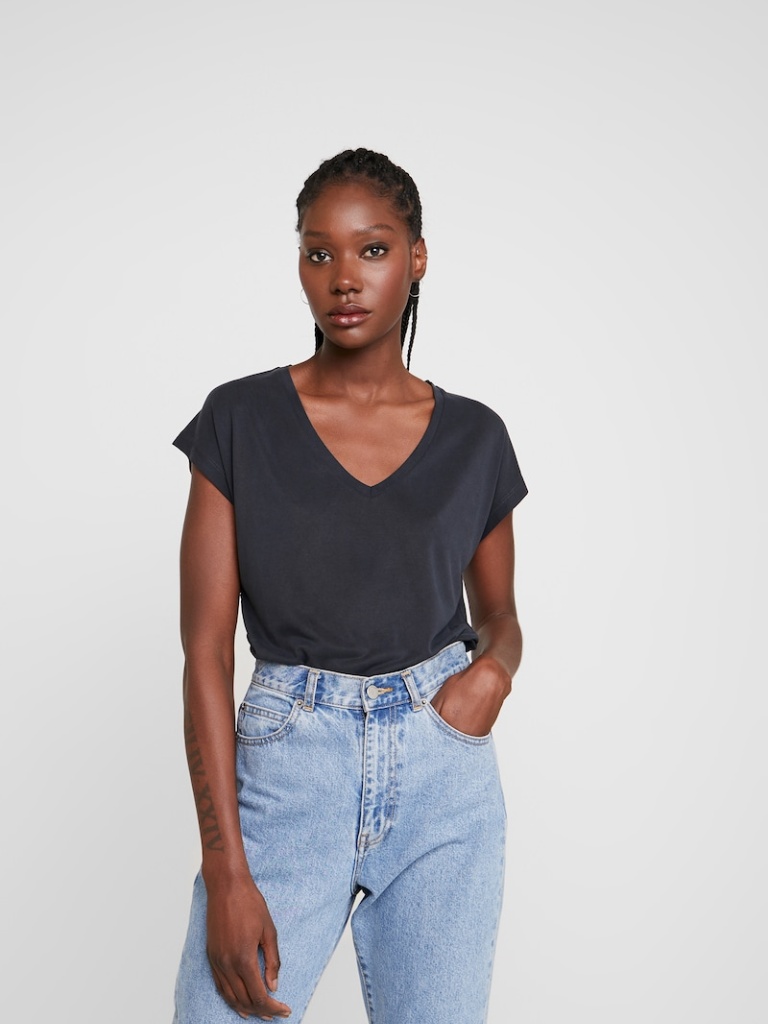
cotton relaxed short sleeve hip length Fully Tucked in v-neck t-shirt